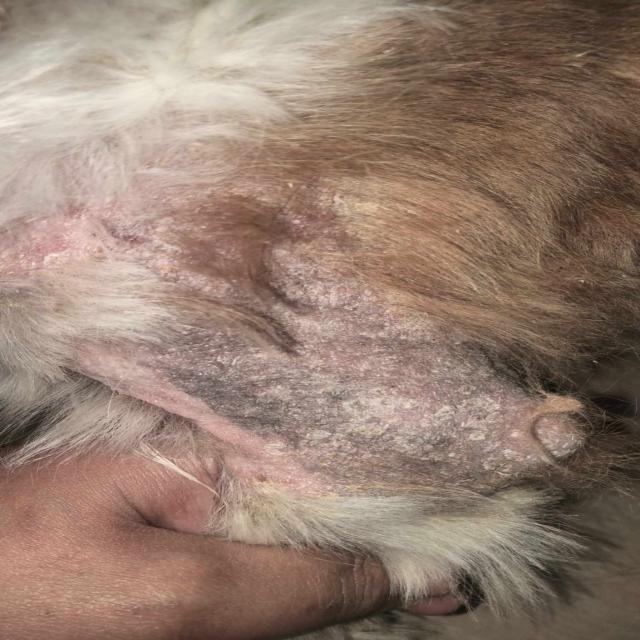
Canine demodicosis (Demodex mange) — caused by Demodex canis mites. Presents with alopecia, follicular papules, pustules, and comedones. Often localized on face and forelimbs.